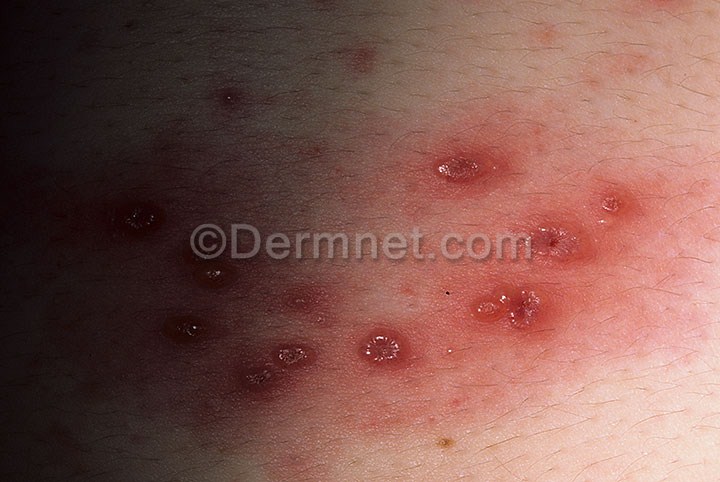
Disease: Warts Molluscum and other Viral Infections